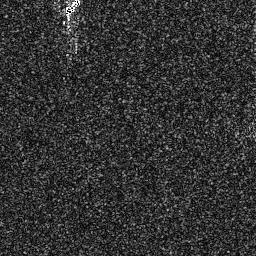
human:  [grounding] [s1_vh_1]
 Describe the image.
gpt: In the satellite image, there is  <ref>1 small ship </ref> <box>[[23, 0, 32, 6, 0]]</box> located at top left.